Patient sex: F
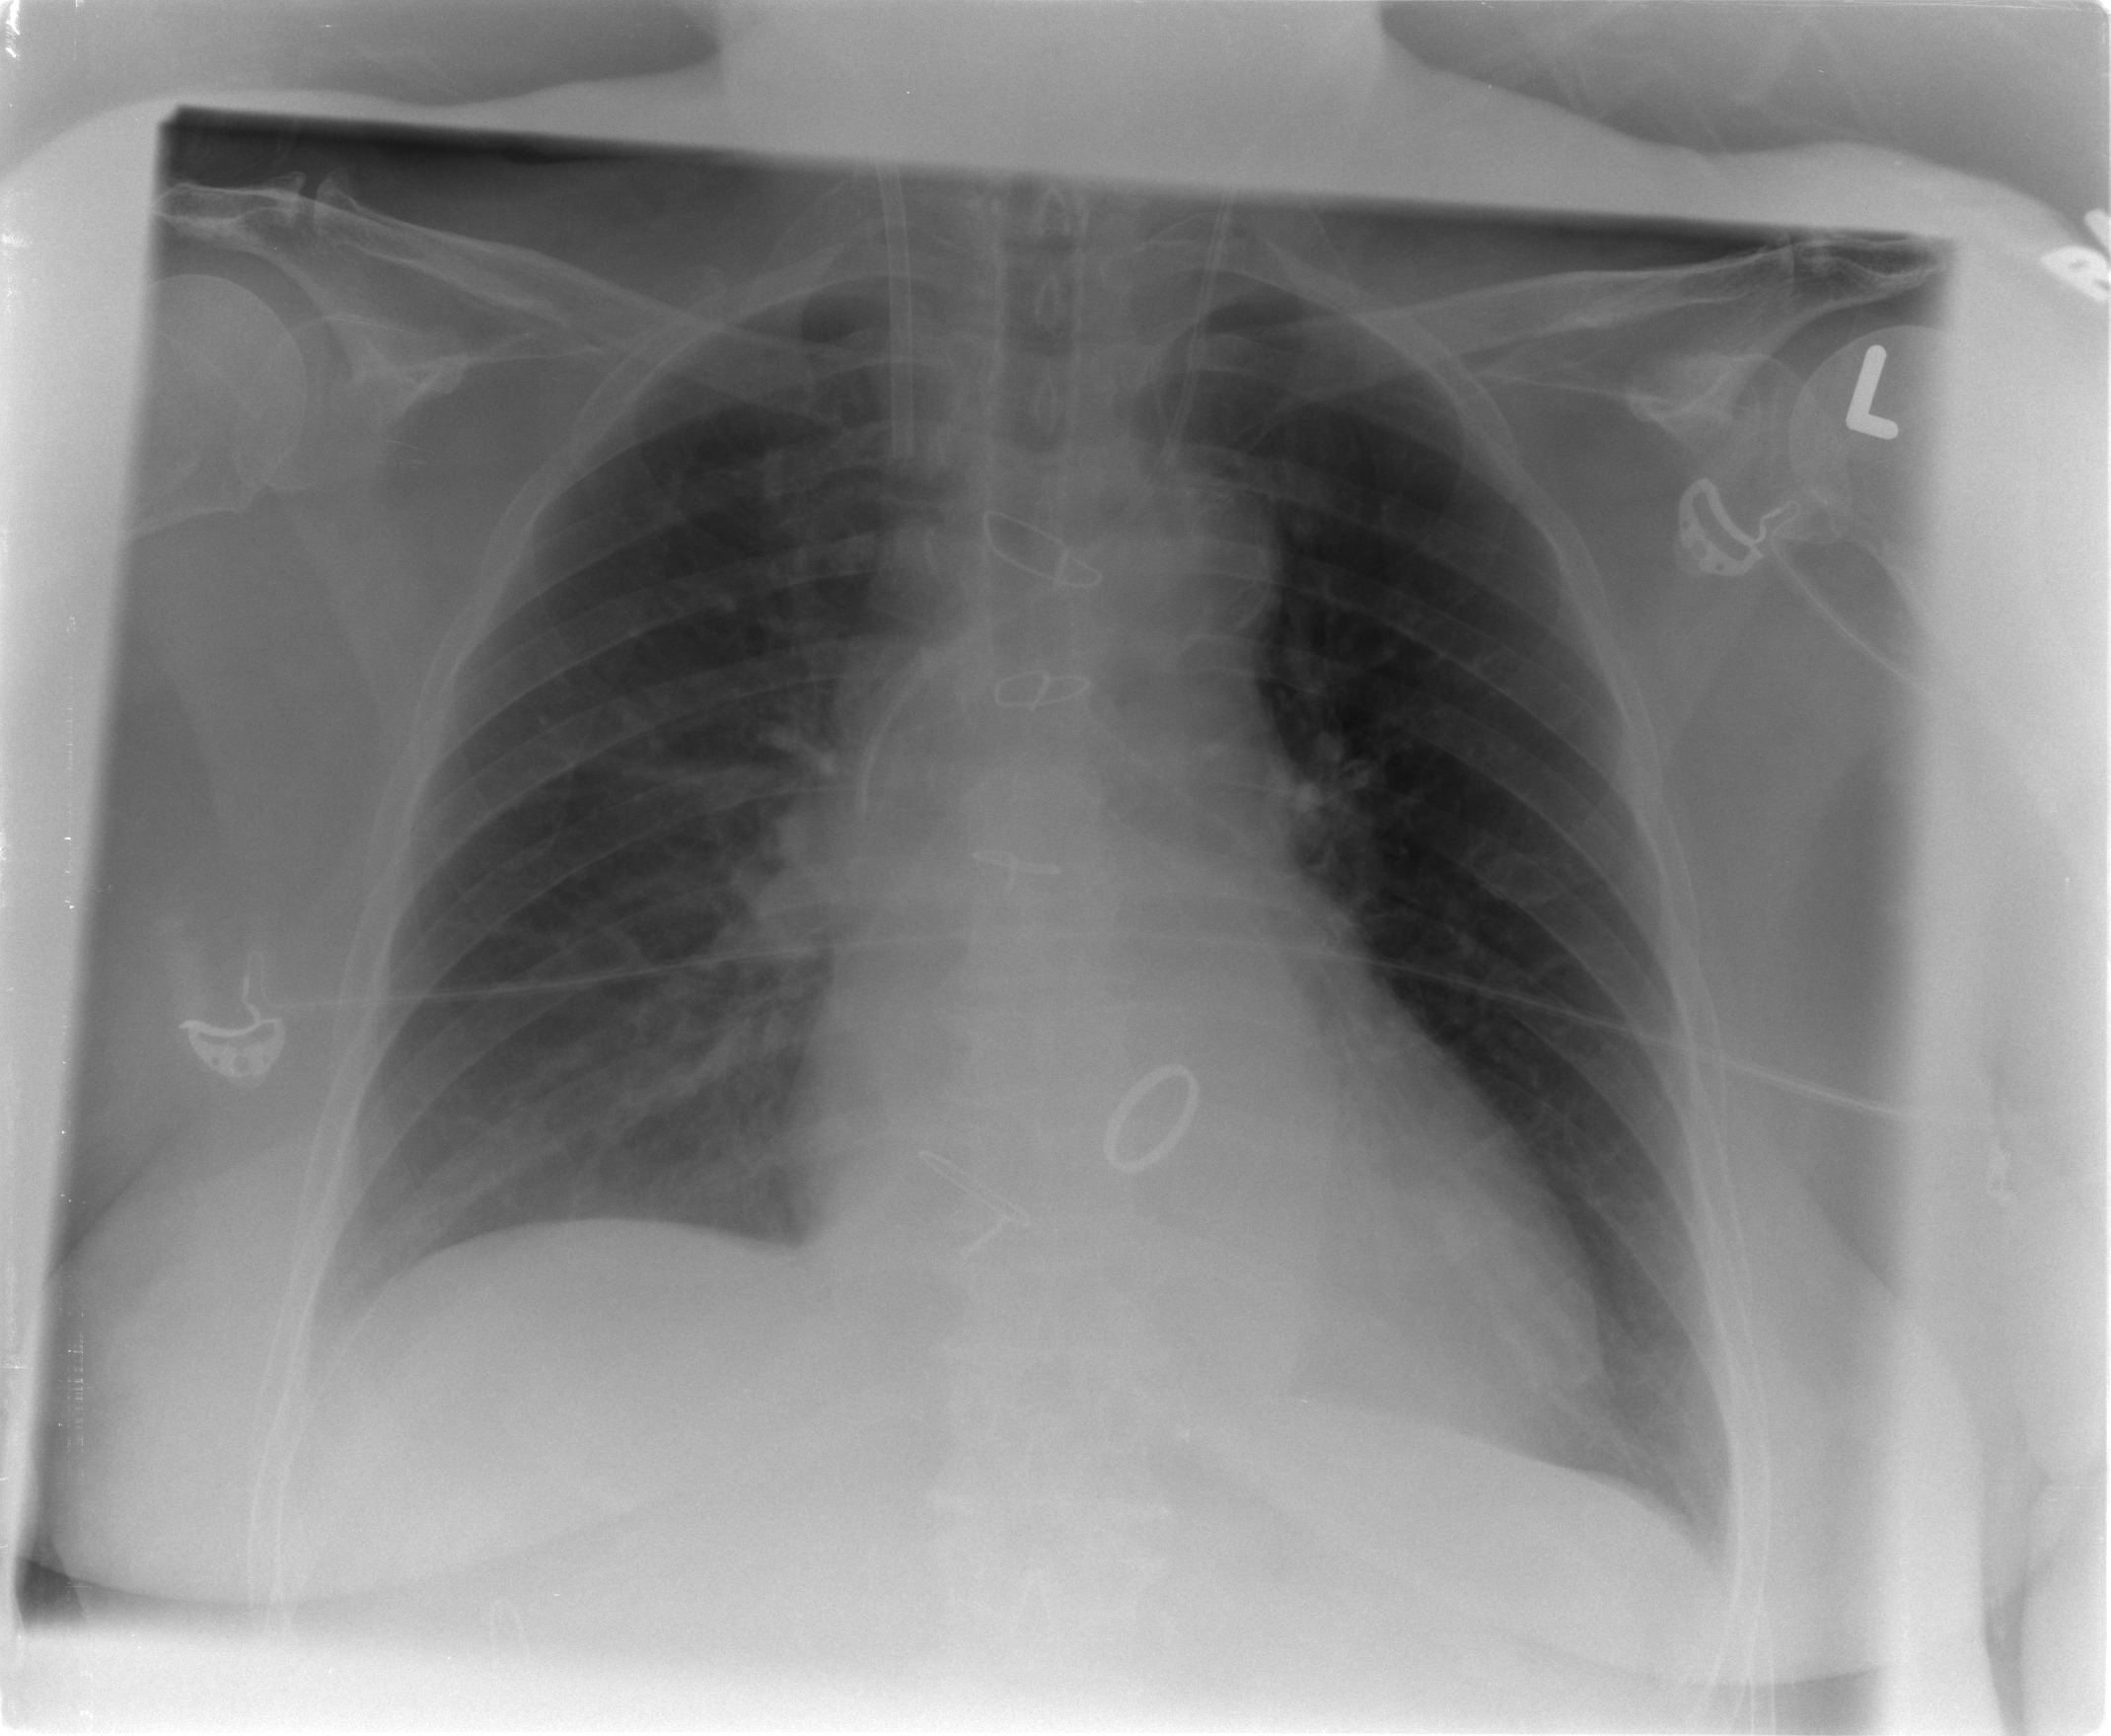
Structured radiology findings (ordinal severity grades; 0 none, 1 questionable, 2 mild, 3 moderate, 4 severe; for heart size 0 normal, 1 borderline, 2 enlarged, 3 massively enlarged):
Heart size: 1
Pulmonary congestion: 1
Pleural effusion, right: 0
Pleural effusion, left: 0
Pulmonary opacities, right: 0
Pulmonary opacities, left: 0
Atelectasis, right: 0
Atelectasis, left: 0